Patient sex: M
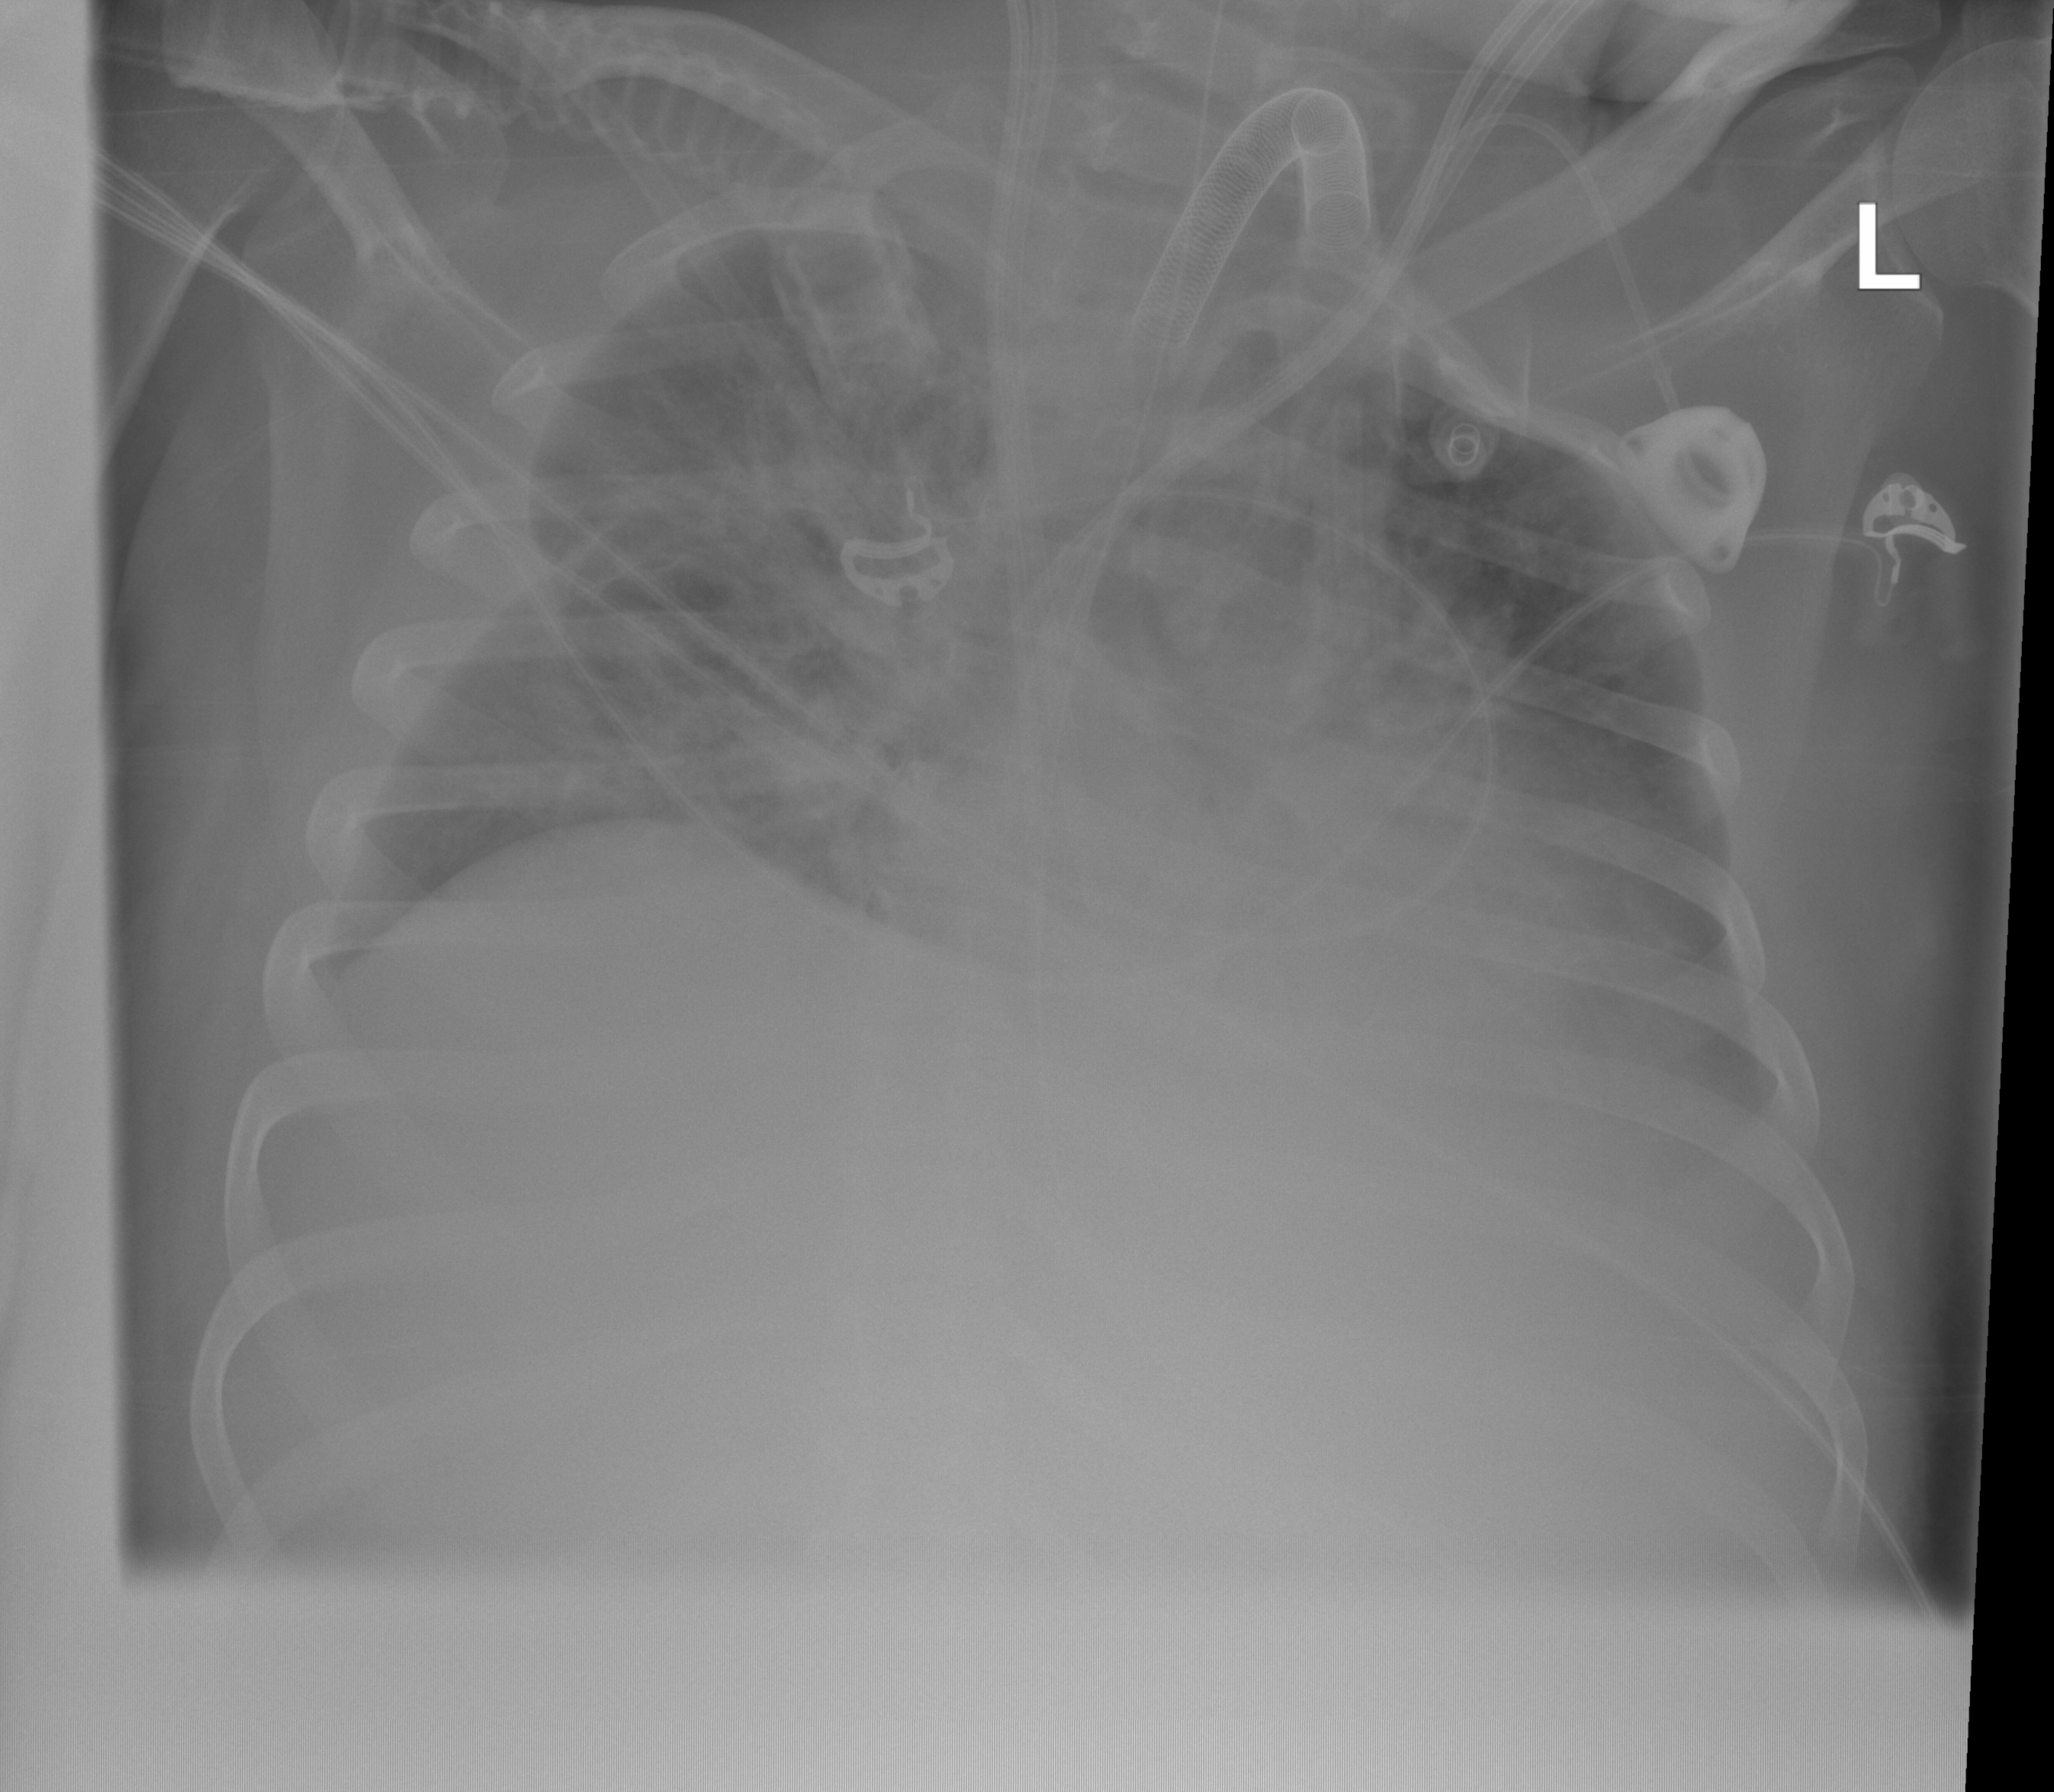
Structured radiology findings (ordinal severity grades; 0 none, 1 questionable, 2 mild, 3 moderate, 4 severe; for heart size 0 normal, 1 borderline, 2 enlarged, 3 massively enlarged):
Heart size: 2
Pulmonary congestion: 2
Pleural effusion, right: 0
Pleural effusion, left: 0
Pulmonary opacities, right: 3
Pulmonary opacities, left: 2
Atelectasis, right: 0
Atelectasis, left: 0